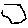
Label: hexagon